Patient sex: M
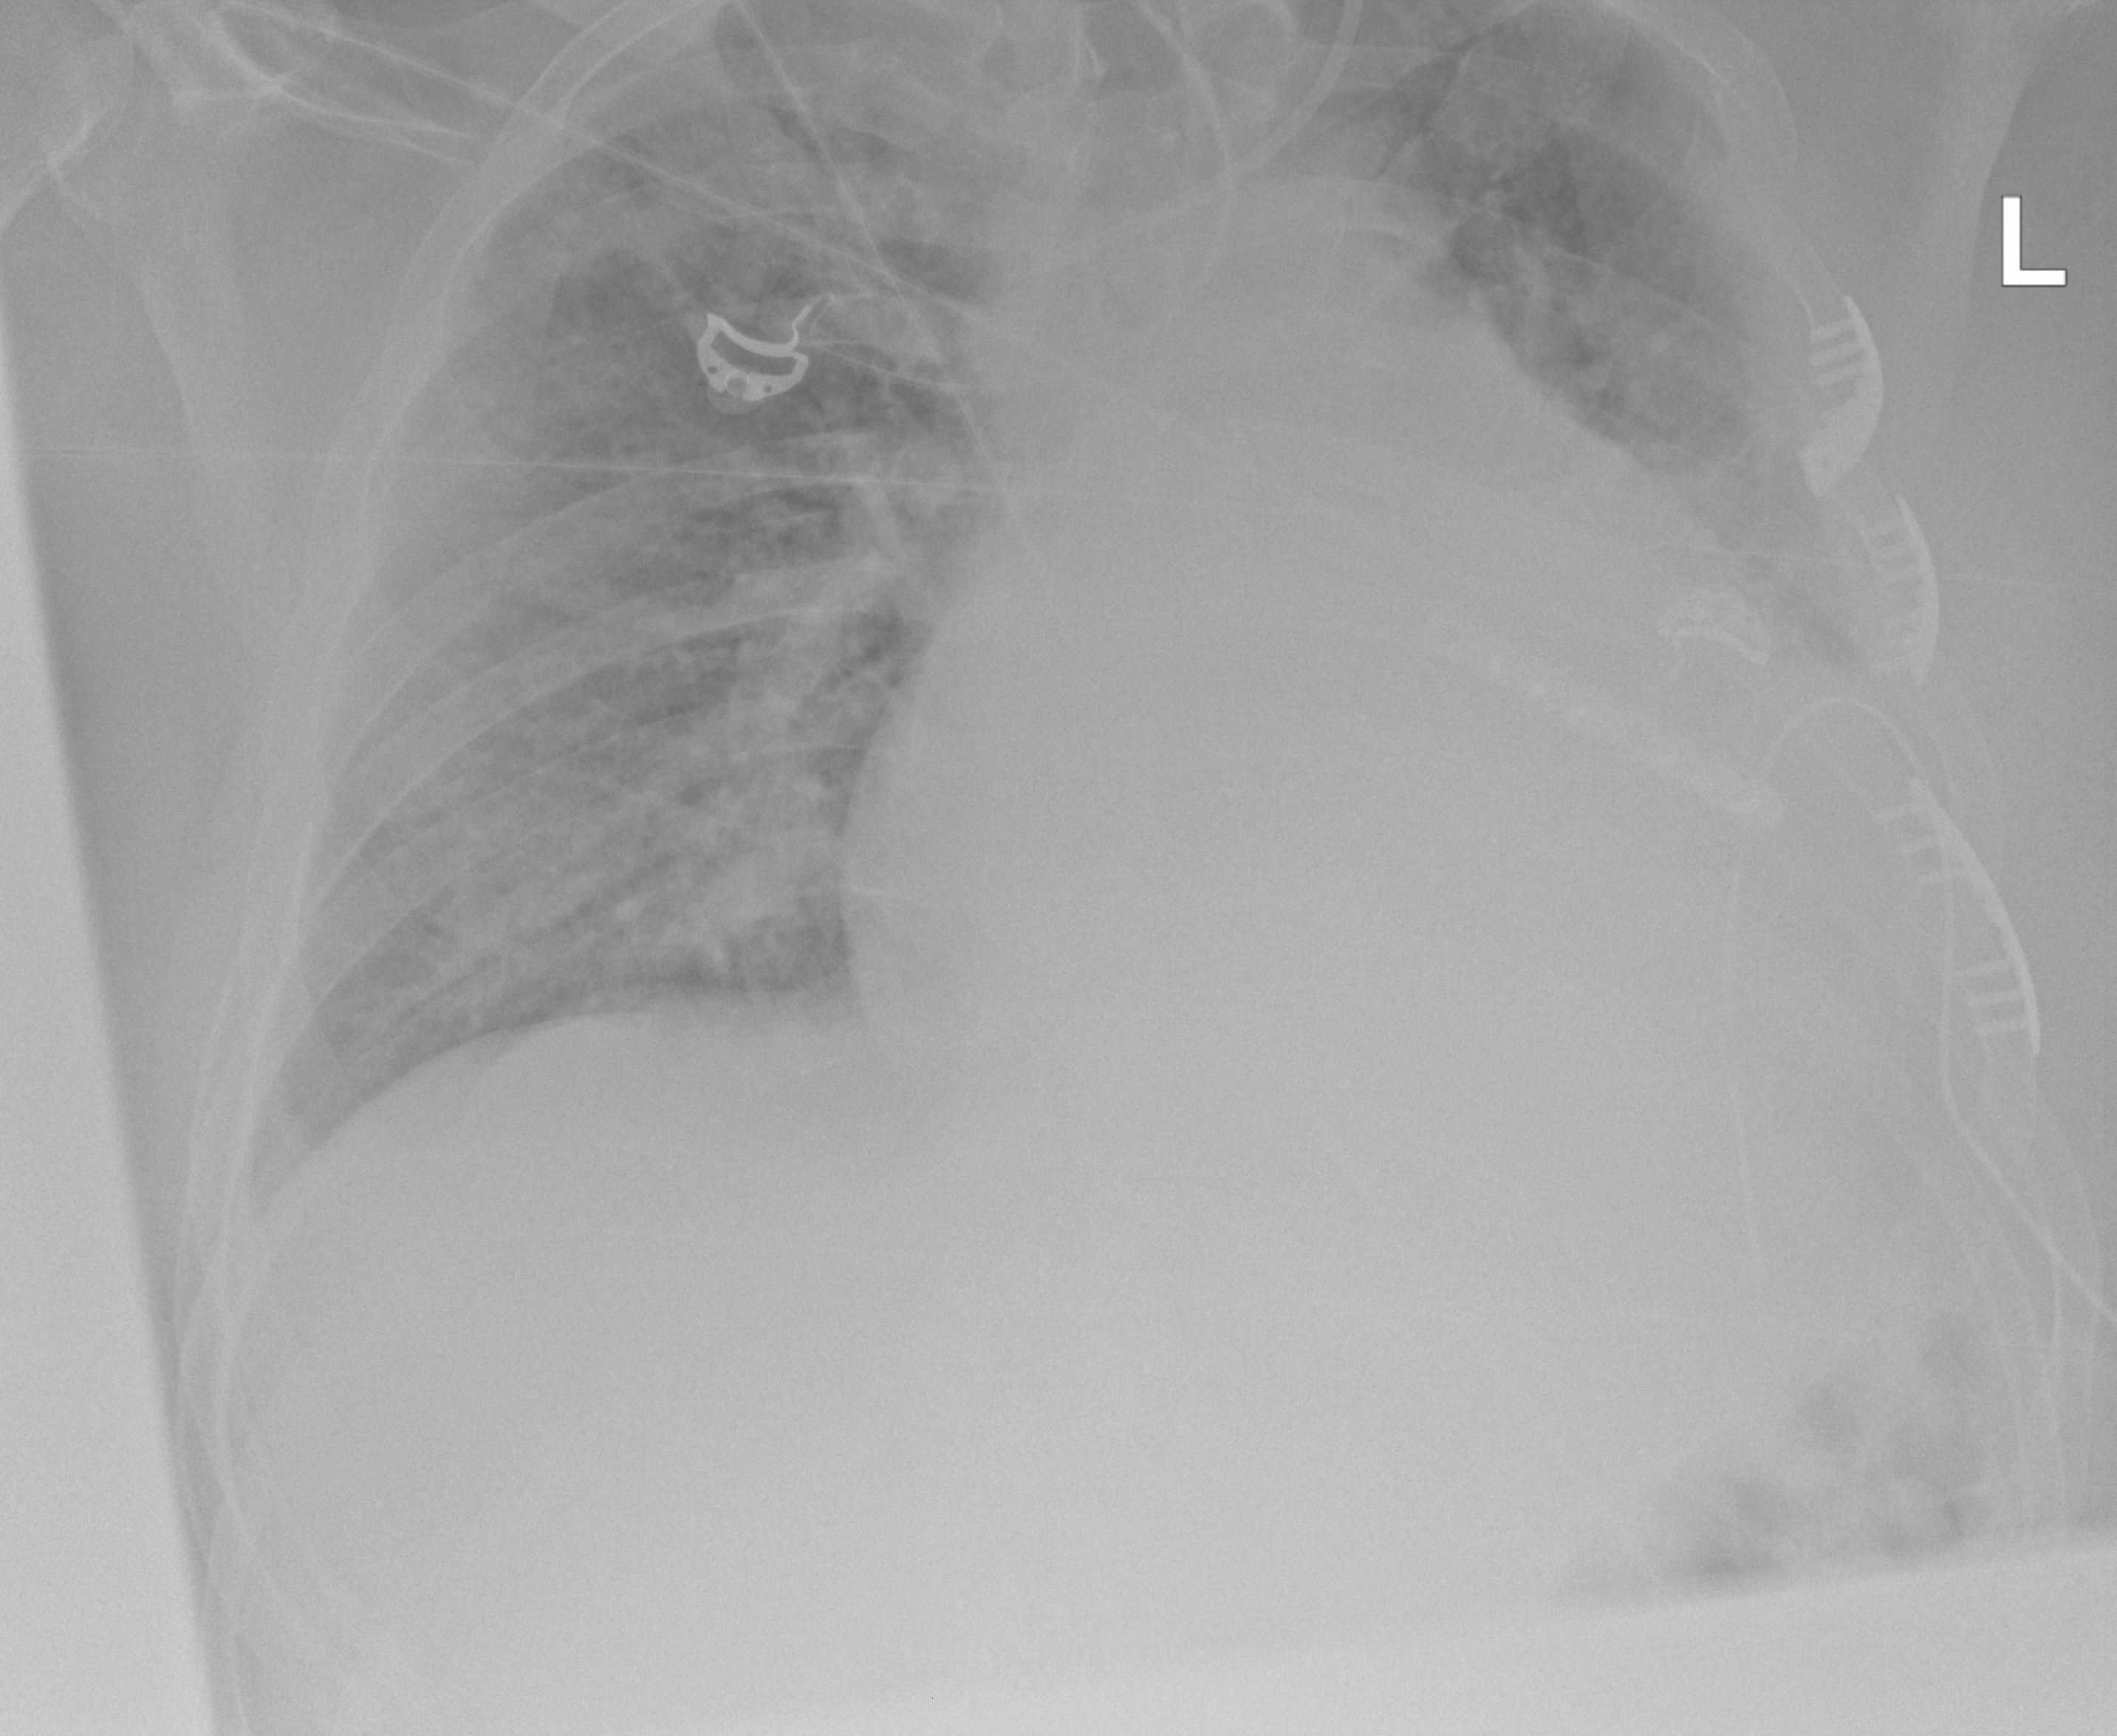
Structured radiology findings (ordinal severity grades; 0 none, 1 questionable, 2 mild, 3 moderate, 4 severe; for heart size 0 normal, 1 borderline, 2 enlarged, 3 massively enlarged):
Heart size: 3
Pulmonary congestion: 2
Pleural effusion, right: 1
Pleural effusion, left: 2
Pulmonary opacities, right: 2
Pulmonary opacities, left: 2
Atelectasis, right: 0
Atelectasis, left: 2